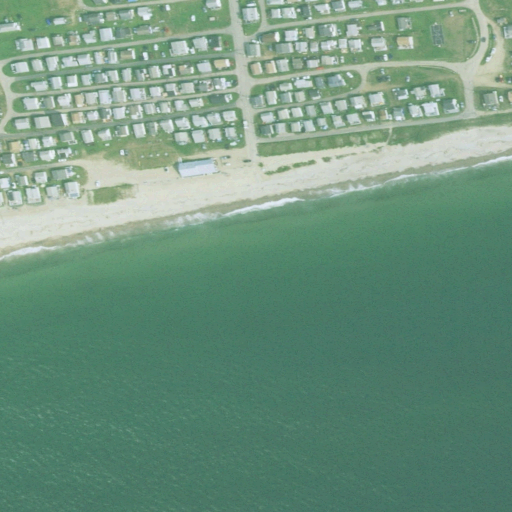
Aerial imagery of beach in Rhode Island named Willow Dell Beach containing open water, medium intensity development, high intensity development, barren land, low intensity development, and grassland